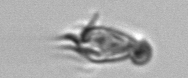
Label: Paratontonia_gracillima